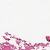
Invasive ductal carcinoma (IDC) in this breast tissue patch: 0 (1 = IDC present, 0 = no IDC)